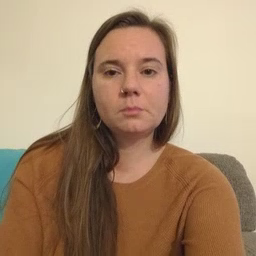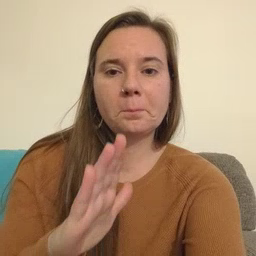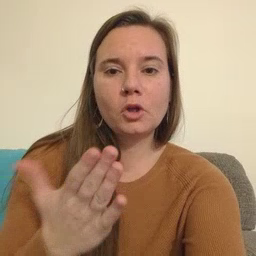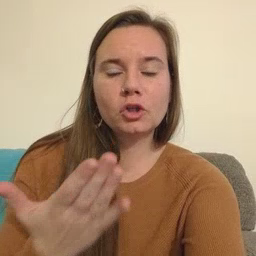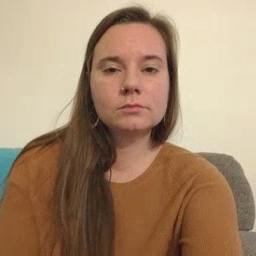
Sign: book